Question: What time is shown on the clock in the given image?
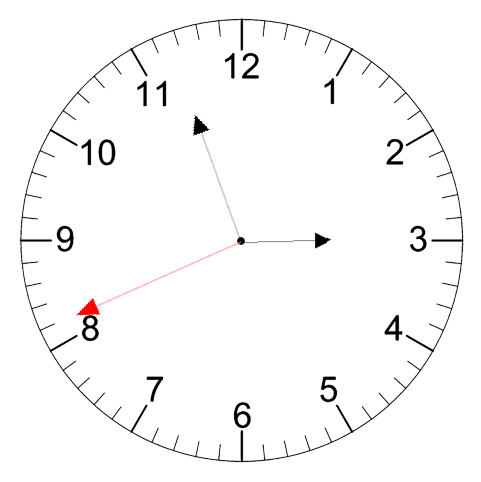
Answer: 02:56:41